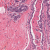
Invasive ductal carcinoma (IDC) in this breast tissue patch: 0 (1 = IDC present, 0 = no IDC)